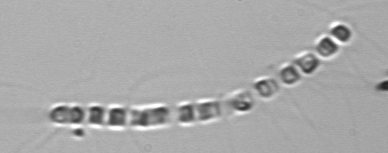
Label: Chaetoceros